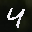
Label: 4